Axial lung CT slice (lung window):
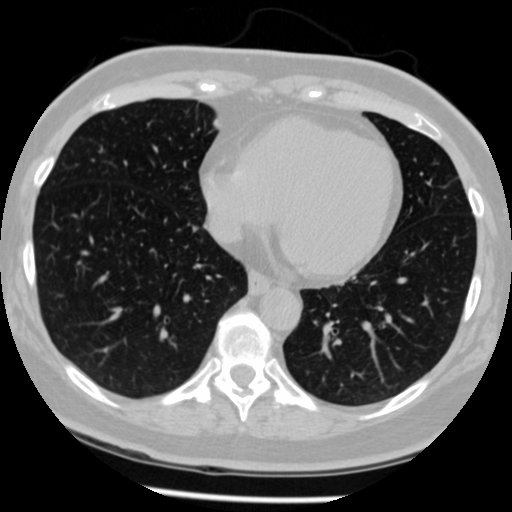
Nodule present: no